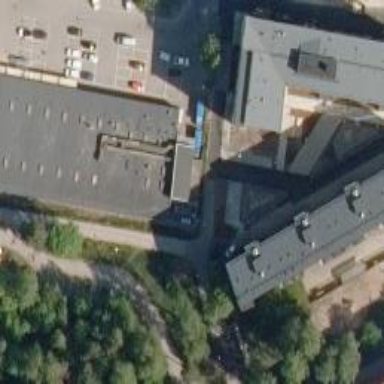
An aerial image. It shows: Supermarket building.